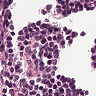
Metastatic tissue present: no